Aerial crown-view tile of a tropical tree (Barro Colorado Island, Panama), acquired 20240716:
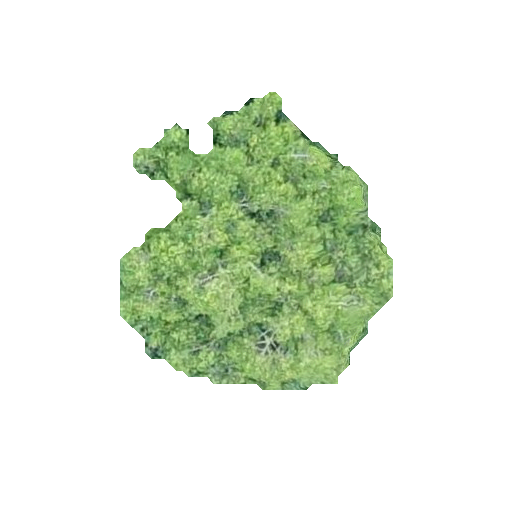
Species: Guatteria lucens
GBIF accepted scientific name: Guatteria lucens
Crown area: 87.504 m²